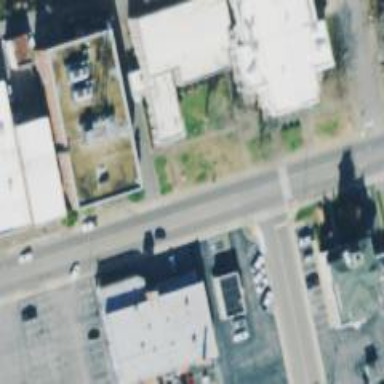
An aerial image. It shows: Asphalt alley used as service road.